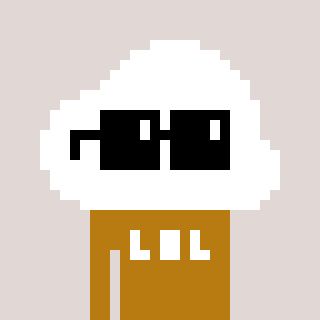
a pixel art character with square black sunglasses, a cloud-shaped head and a gold-colored body on a warm background